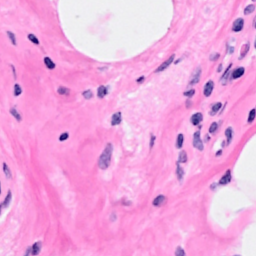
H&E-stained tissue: Breast